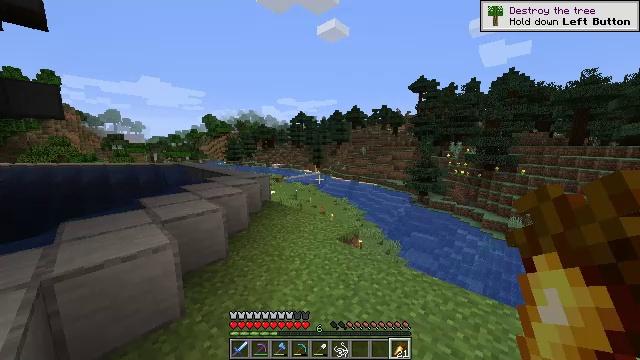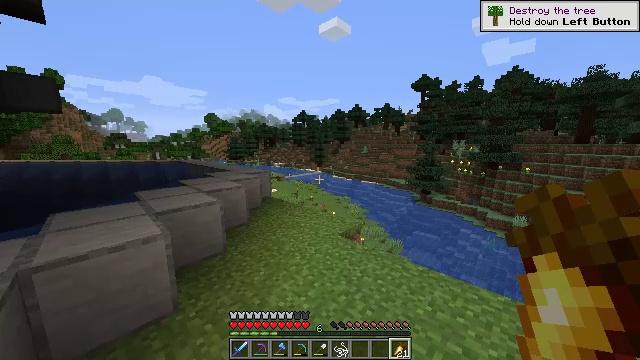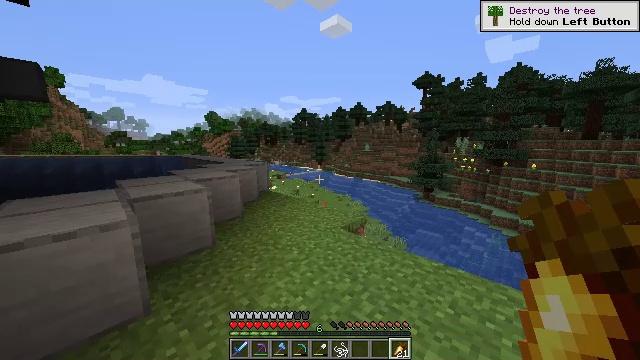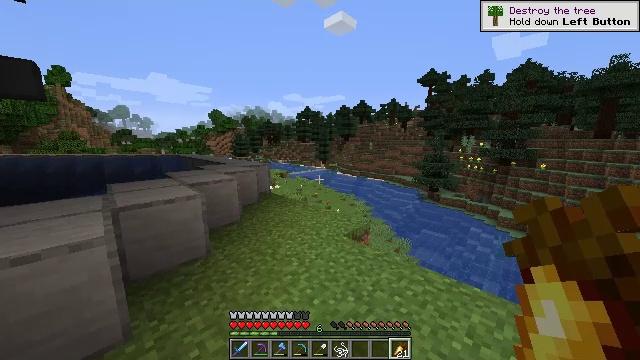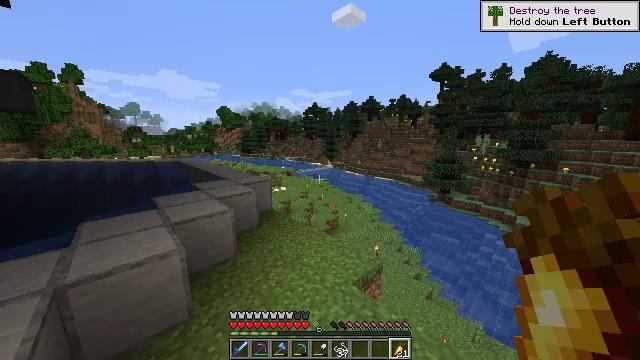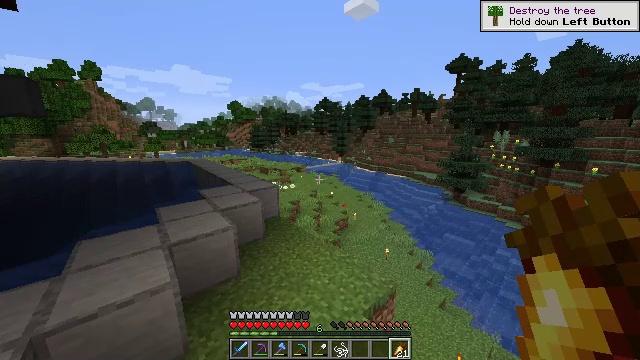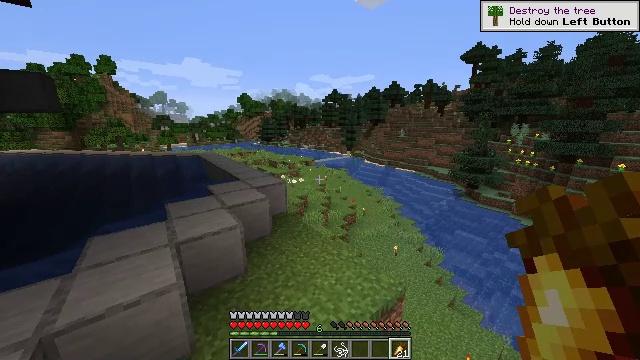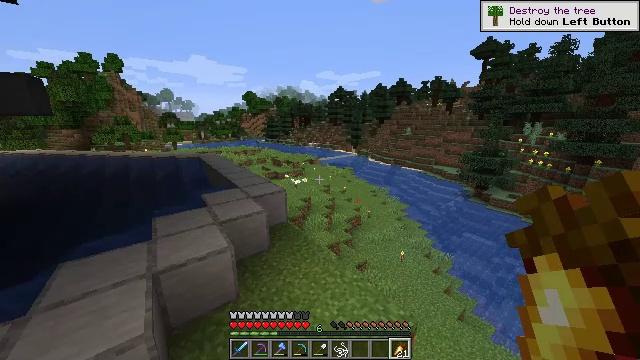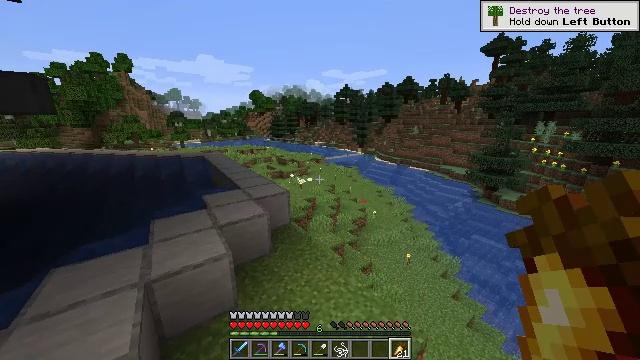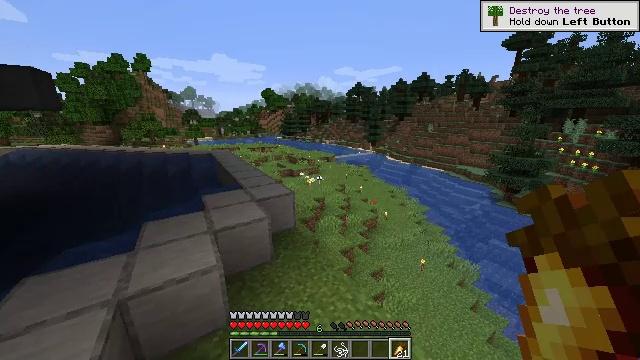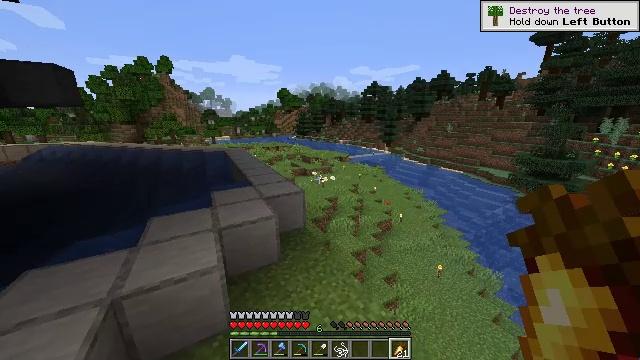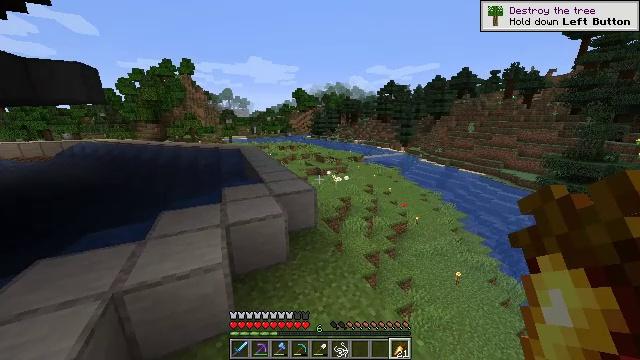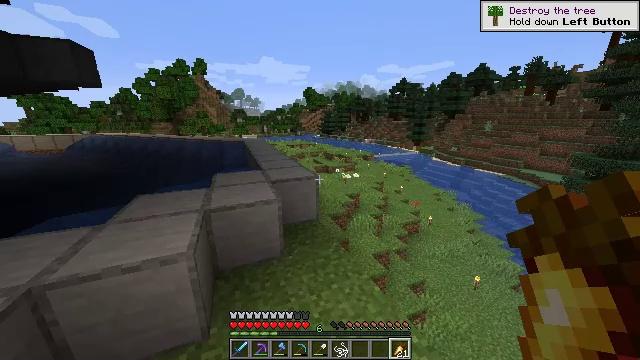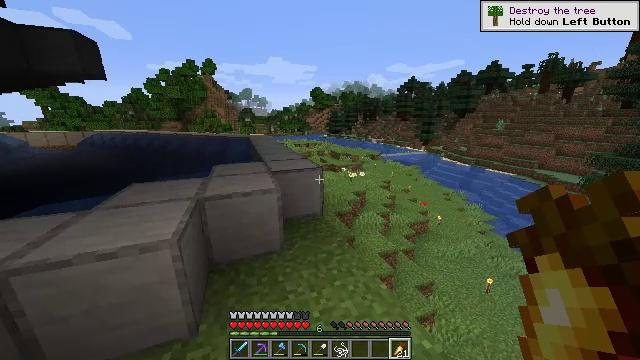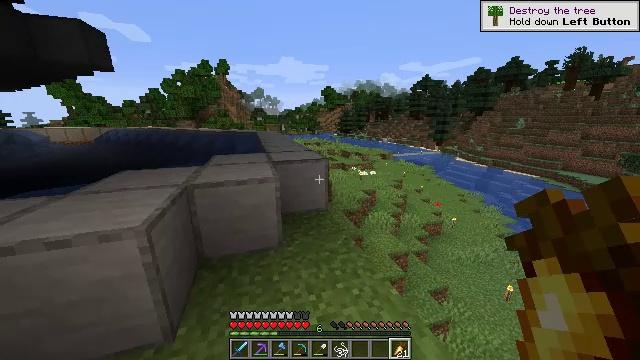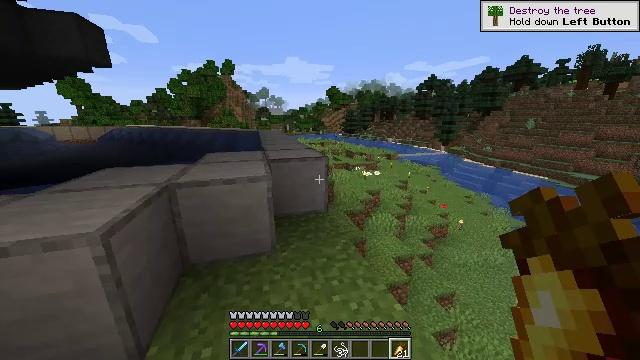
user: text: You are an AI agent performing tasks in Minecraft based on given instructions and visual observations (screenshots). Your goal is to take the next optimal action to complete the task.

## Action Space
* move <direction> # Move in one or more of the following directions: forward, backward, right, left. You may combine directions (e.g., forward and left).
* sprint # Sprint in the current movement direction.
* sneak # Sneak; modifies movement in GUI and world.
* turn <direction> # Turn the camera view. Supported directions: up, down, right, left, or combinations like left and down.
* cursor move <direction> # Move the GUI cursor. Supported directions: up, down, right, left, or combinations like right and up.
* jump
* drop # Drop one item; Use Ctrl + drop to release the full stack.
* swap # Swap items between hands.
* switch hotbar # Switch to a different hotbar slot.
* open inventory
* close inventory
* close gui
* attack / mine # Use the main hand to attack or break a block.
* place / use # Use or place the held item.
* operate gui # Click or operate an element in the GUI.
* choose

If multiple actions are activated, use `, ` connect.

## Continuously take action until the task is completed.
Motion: motion action
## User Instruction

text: Interact with the furnace to make smooth stone.
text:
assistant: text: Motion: move forward, sprint, jump
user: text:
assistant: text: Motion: move forward, sprint, jump
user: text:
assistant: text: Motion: move forward, sprint, jump
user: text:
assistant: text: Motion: move forward, sprint, turn left and down, jump
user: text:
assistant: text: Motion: move forward, sprint, turn left and down, jump
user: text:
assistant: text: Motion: move forward, turn left and down, jump
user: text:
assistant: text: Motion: move forward, turn left, jump
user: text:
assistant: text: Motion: move forward, turn left, jump
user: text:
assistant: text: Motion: move forward, turn left, jump
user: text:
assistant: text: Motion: move forward, turn left, jump
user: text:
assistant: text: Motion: move forward, turn left
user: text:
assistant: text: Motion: move forward, turn left
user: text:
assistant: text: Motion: move forward, turn left
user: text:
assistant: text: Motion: move forward, turn left
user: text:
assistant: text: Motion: move forward, turn left
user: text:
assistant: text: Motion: move forward
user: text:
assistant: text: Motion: move forward
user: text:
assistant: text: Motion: move forward, turn left
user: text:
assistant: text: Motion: move forward, turn left
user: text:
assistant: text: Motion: move forward, turn left
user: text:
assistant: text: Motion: move forward, turn left, jump
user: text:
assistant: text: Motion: move forward, turn left, jump
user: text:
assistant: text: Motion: move forward, turn left, jump
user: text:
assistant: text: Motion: move forward, jump
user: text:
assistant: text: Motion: move forward
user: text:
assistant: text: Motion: move forward
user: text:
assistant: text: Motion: move forward
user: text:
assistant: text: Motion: move forward
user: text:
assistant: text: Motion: move forward, sprint
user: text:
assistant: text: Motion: move forward, sprint